Platform: macOS
Application: Chrome
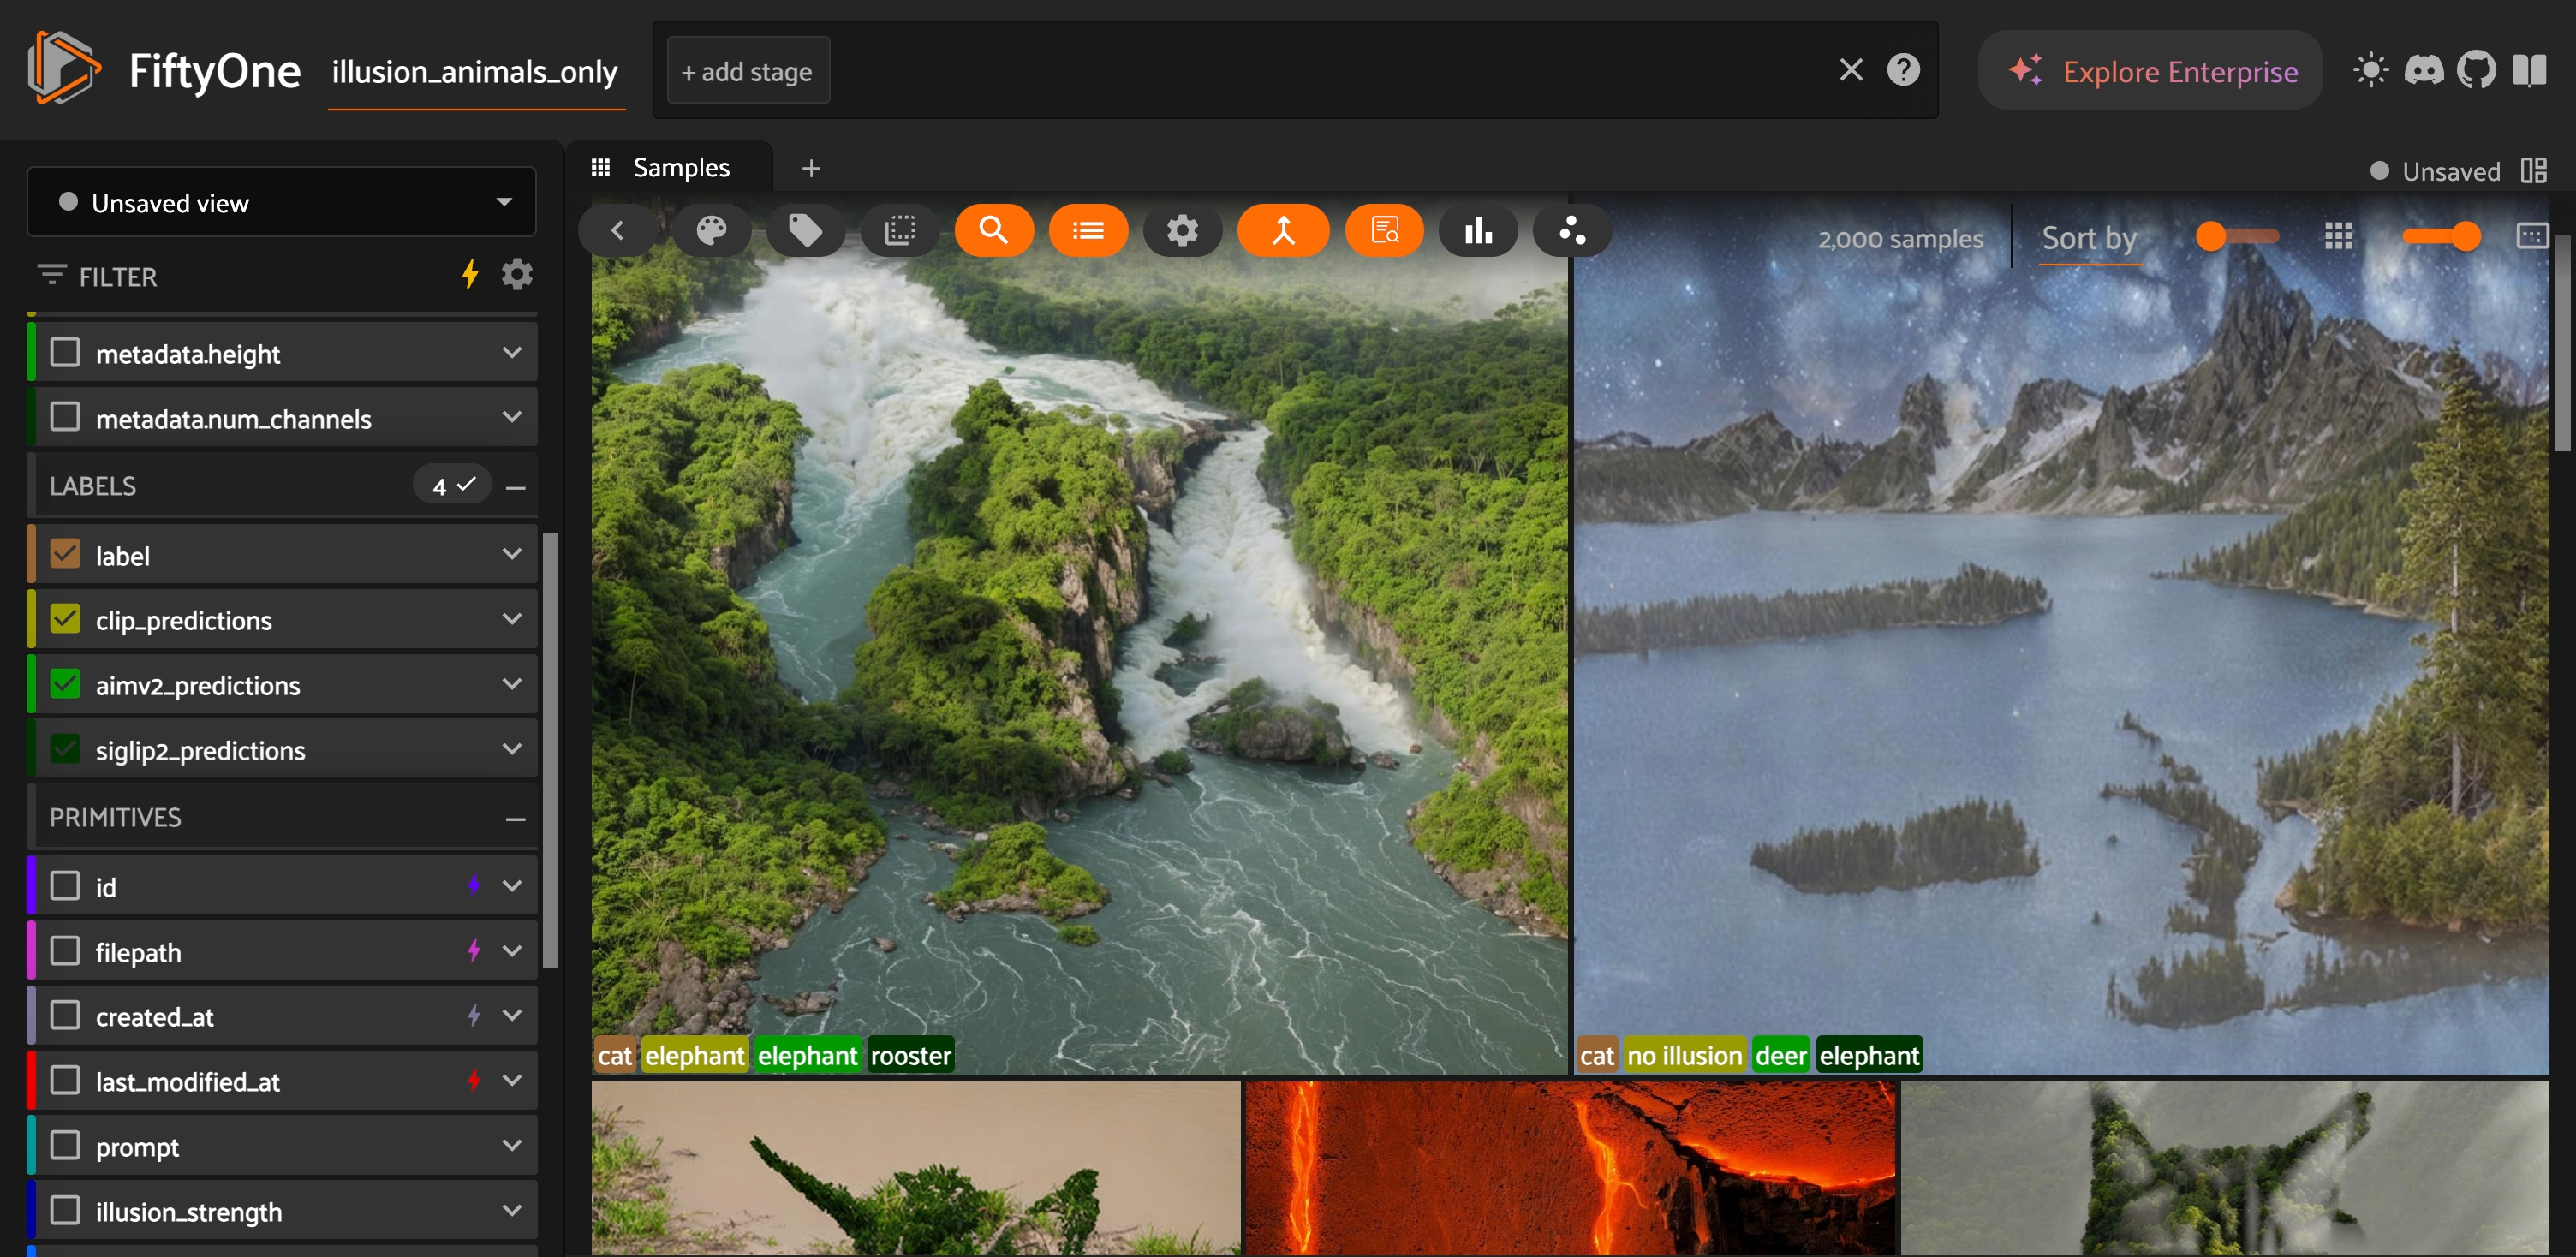
task_description: Toggle to light mode
action_type: click
element_info: Icon
steps_since_start: 1